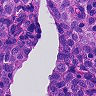
Metastatic tissue present: yes